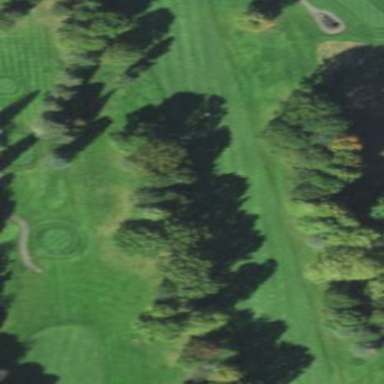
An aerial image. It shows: Grassy area designated as golf fairway.